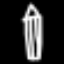
Label: pencil